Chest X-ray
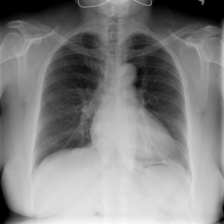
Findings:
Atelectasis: negative
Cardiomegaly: negative
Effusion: positive
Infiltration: negative
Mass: negative
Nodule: negative
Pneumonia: negative
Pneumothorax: negative
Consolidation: negative
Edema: negative
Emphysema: negative
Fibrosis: negative
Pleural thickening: negative
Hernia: negative